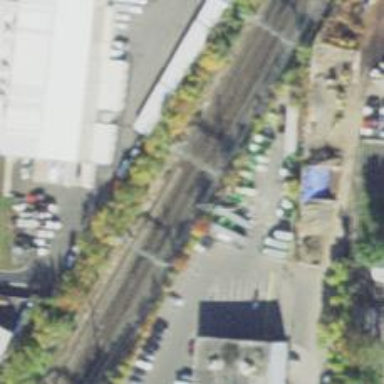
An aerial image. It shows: Railway with electrified contact lines.